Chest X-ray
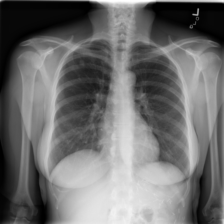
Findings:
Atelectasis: negative
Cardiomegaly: negative
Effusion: negative
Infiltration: negative
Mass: negative
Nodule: positive
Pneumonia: negative
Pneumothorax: negative
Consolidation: negative
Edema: negative
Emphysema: negative
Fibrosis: negative
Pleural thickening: negative
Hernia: negative